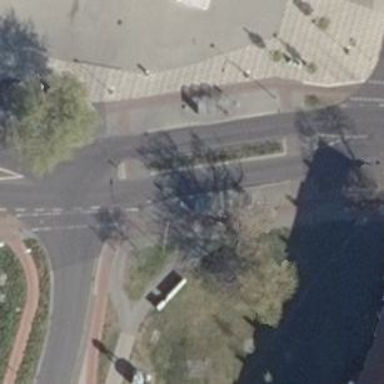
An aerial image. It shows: Traffic calming island.